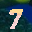
Label: 7